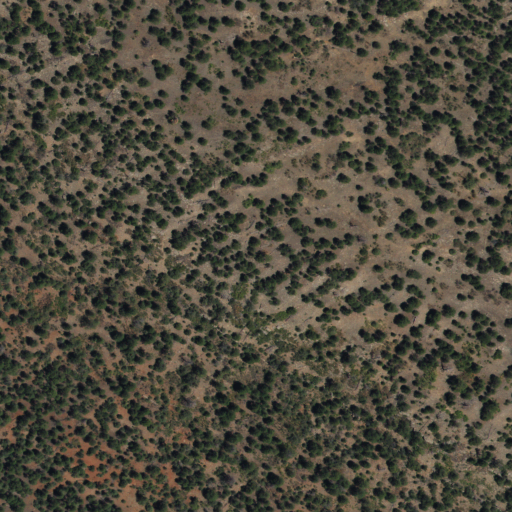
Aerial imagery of ridge(s) in New Mexico named McKenzie Ridge containing evergreen forest and shrub